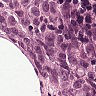
Metastatic tissue present: yes